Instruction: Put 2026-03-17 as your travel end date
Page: home
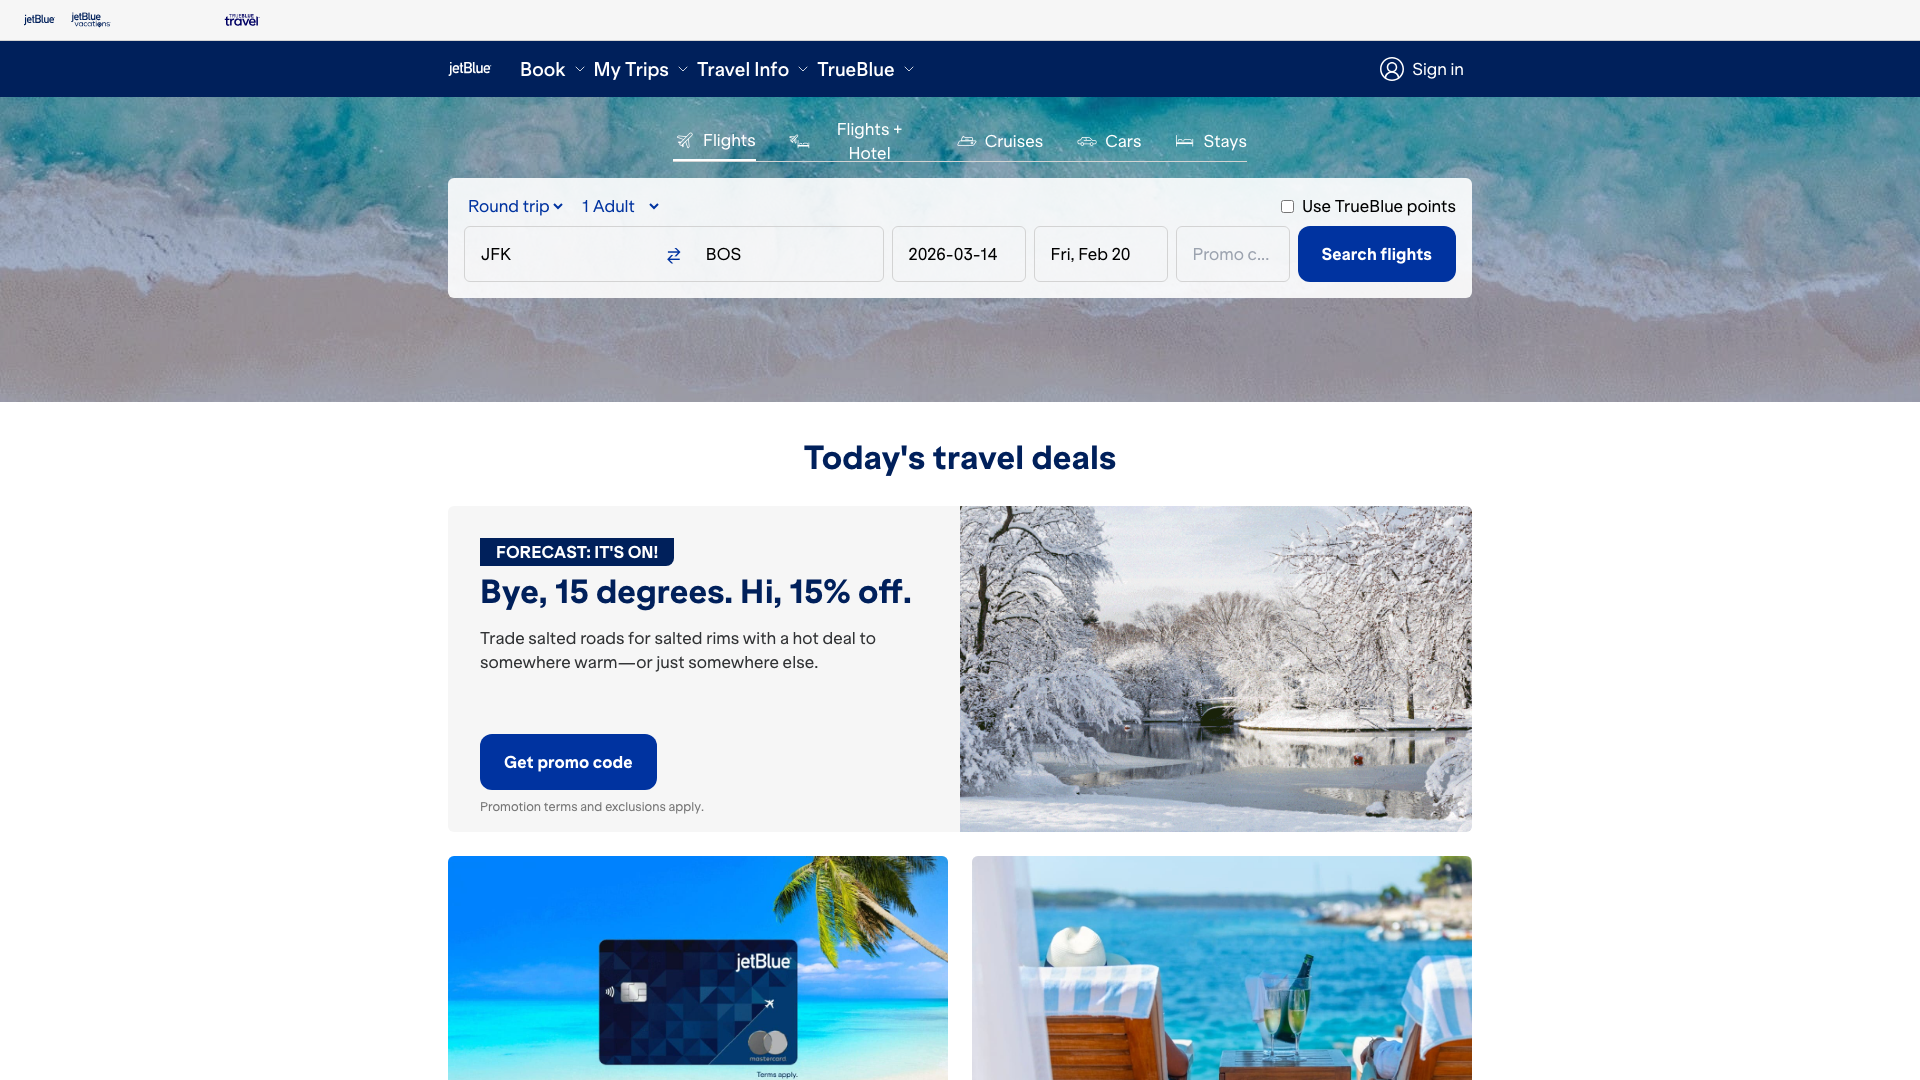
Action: type